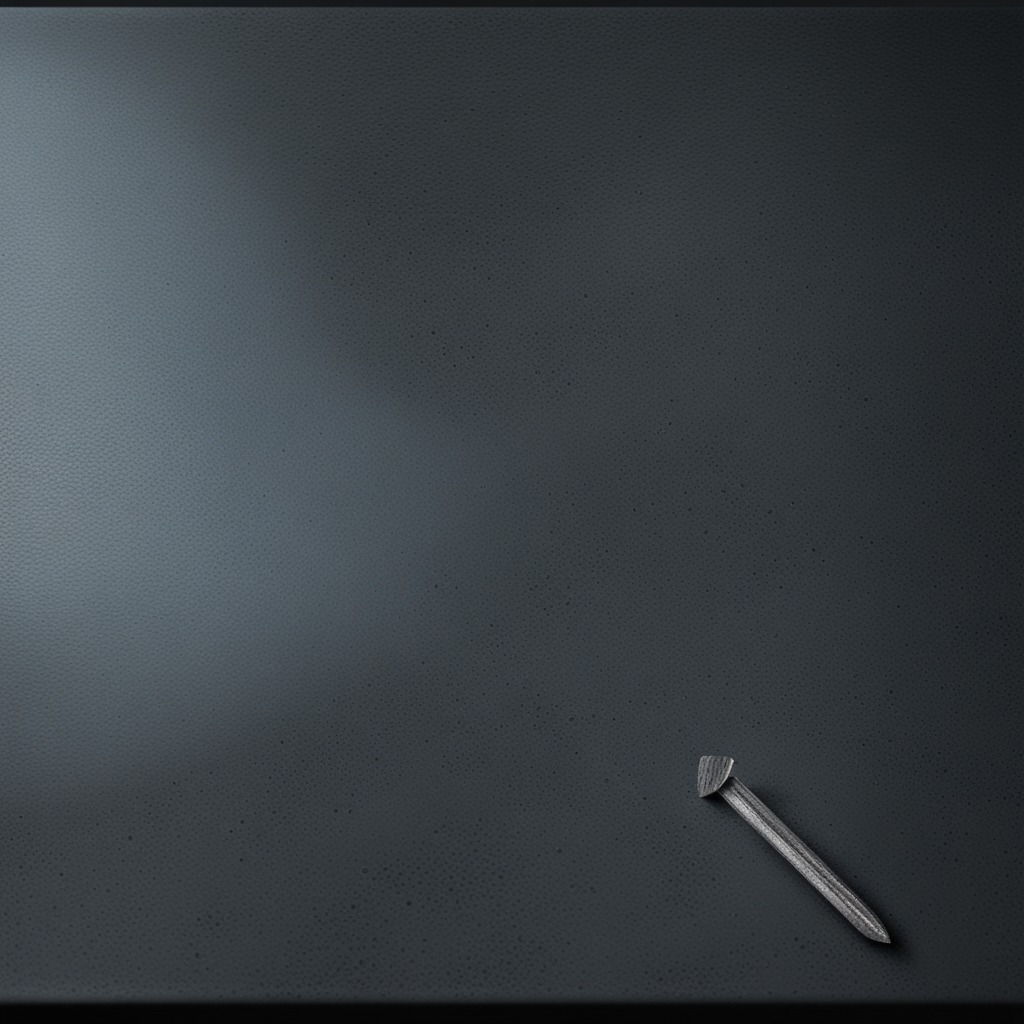
An iron nail is lying on a clean granite table inside a workshop at night dim ambient light soft shadows worn but